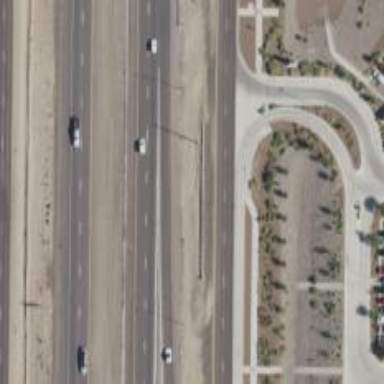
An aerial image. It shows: Secondary road with frontage road alongside.